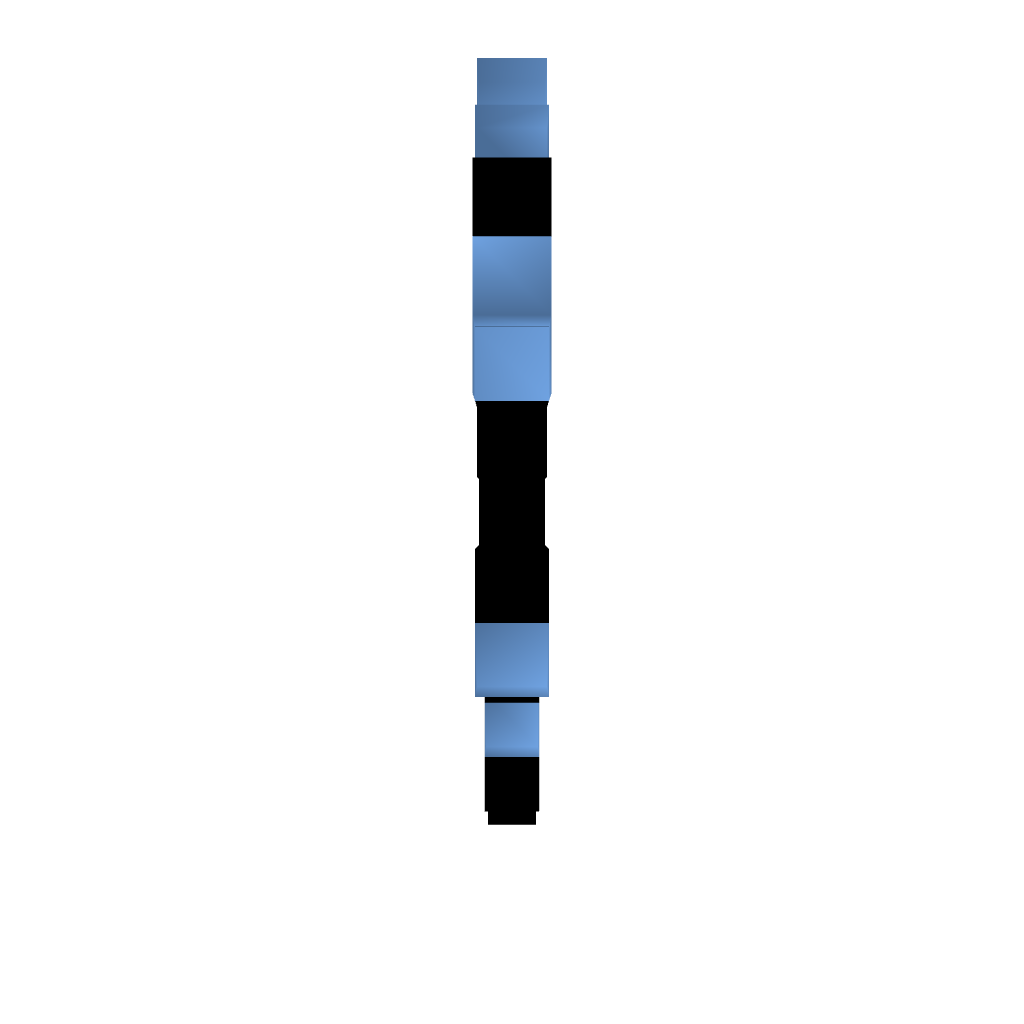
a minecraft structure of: Ghost from Castlevania 1 bad low quality